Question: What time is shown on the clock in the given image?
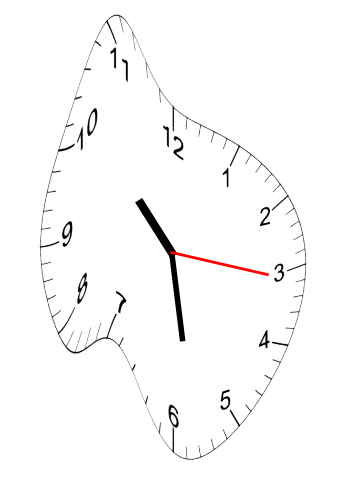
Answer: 10:28:16